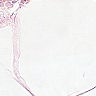
Metastatic tissue present: no